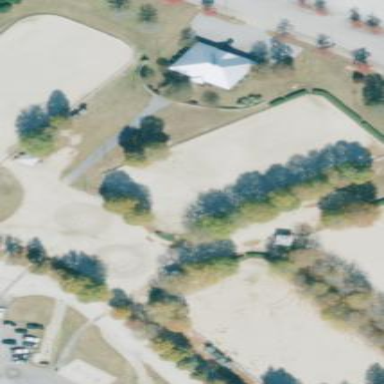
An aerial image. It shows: Equestrian pitch used for leisure and sports activities.